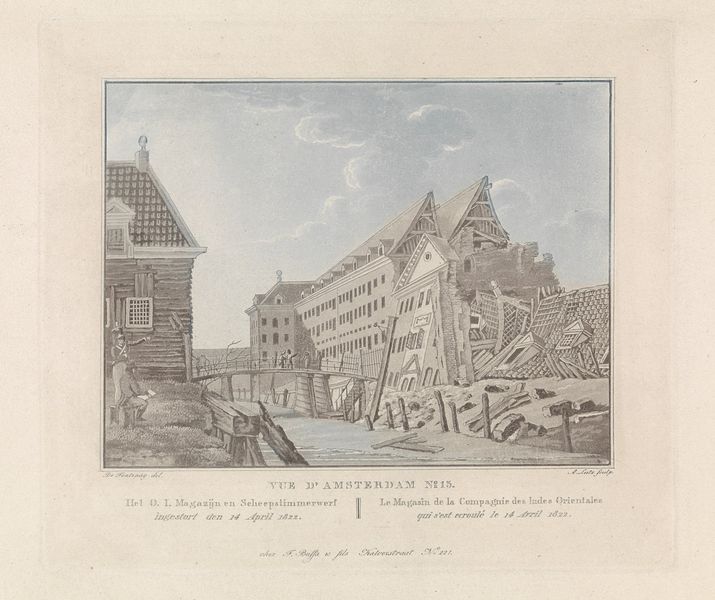
Titel: Gezicht op het ingestorte Oost-Indisch Zeemagazijn te Amsterdam
Künstler: A. Lutz
Standort: Amsterdam
Institution: Rijksmuseum
Schlagwörter: himmel, mann, schatten, wasser, wolken, fluss, menschen, stadt, ufer, fenster, fussgänger, holz, hut, licht, zeichnung, dach, haus, bach, gracht, häuser, pfähle, brücke, gitter, schrift, sommer, grafik, krieg, treppe, zerstörung, balken, geländer, bretter, stadtansicht, ruine, burg, abbruch, druck, stich, uniform, soldat, ruinen, kaputt, gitterfenster, mittelalter, gebälk, klassizistisch, amsterdam, baustelle, flussufer, einsturz, rutsch, eingestürzt, unifom, aremee